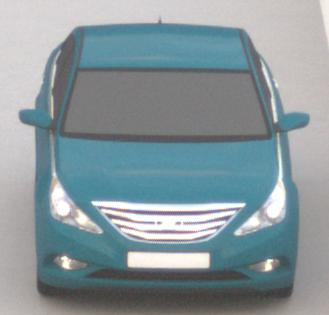
Make: Hyundai
Model: Sonata
Detailed model: Gen. 6 YF
Model produced from: 2009
Model produced until: 2016
Doors: 4
Color: blue
Road condition: dry road
Daytime: sunrise or sunset
Contrast: low contrast